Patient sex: M
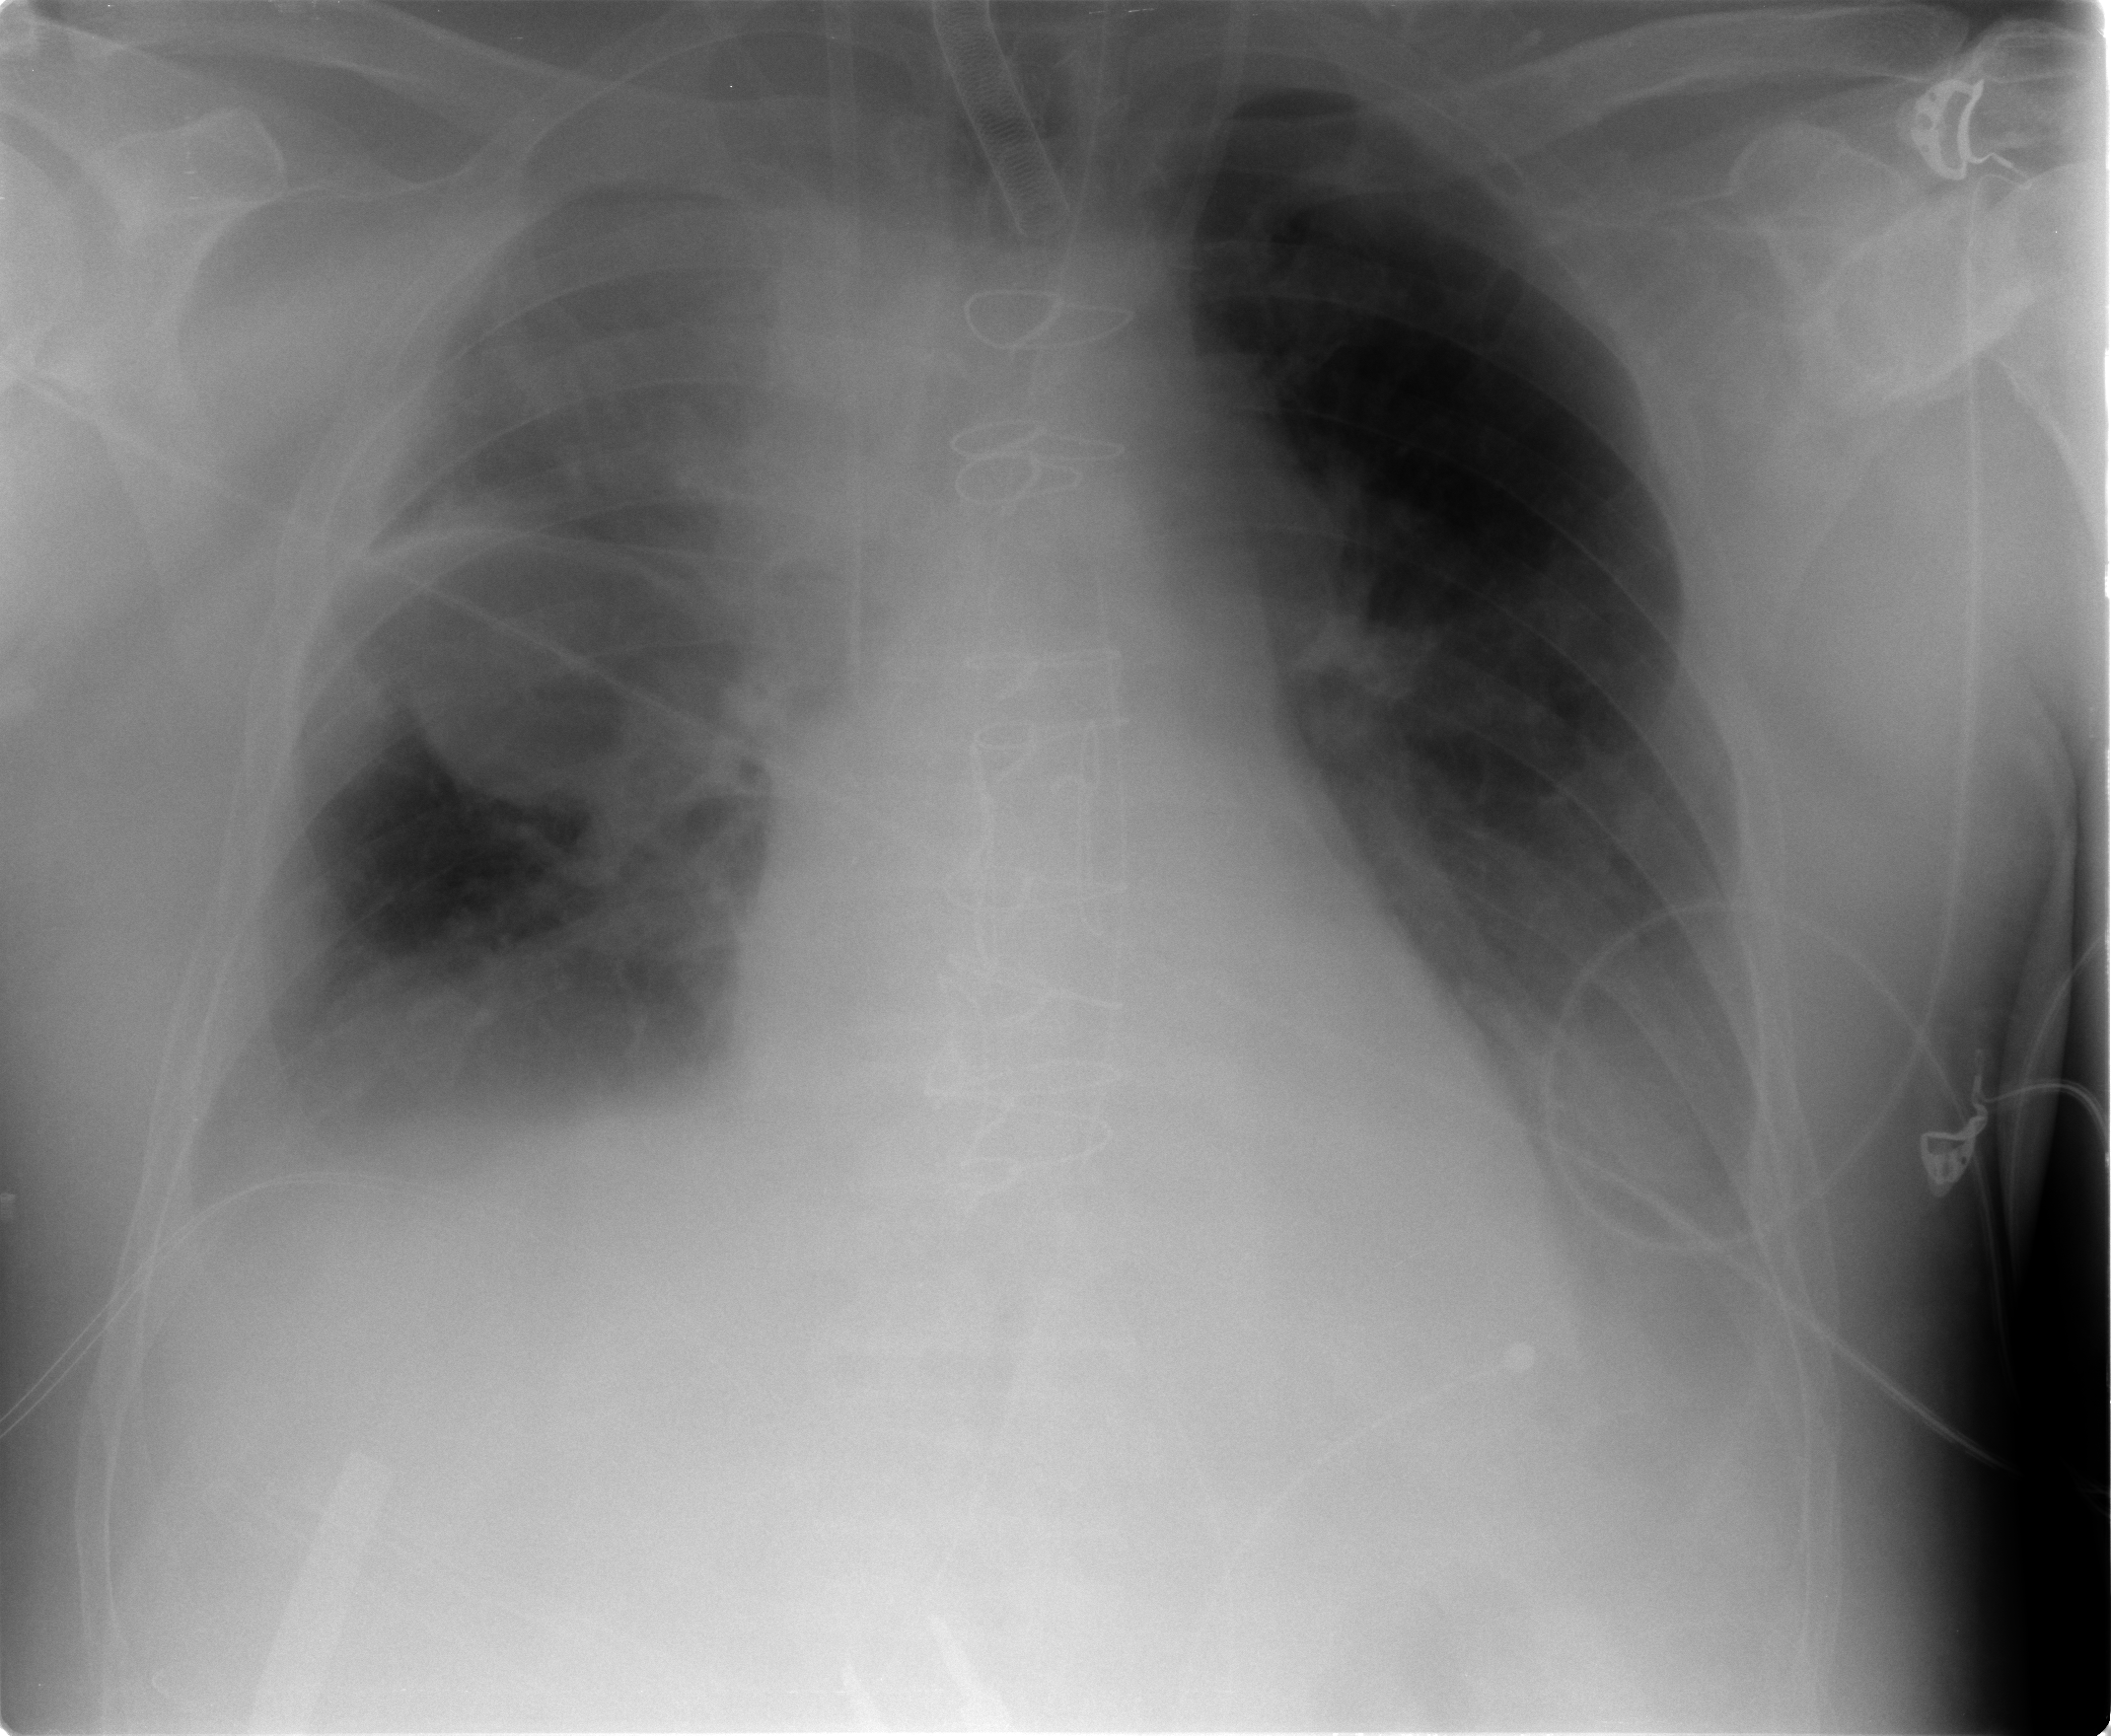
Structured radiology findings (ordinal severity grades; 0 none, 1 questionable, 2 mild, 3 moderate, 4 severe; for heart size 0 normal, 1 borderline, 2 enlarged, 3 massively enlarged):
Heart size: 1
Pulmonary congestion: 2
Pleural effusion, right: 3
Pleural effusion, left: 3
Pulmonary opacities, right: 2
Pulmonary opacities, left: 2
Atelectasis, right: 3
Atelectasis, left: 2